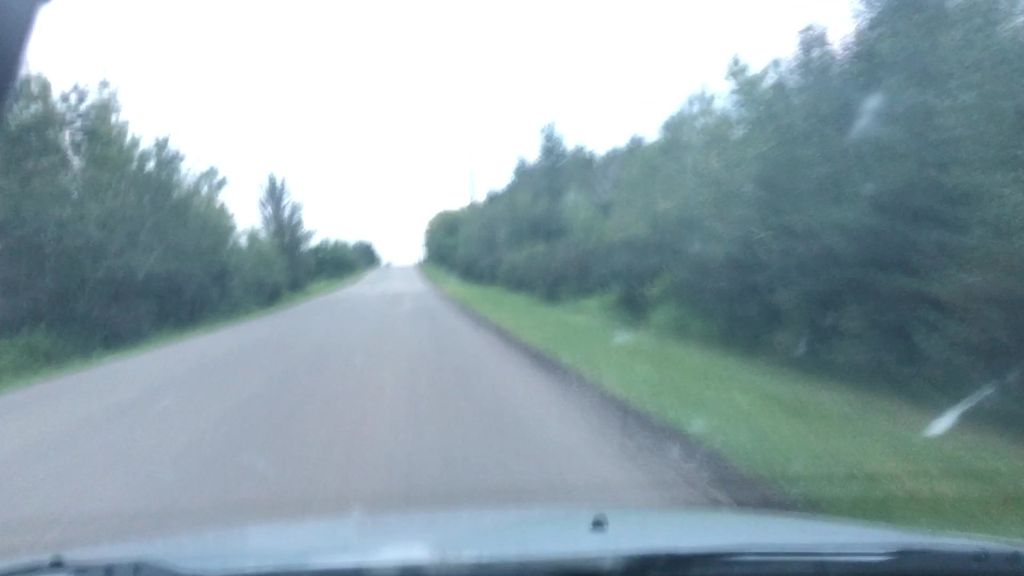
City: edmonton